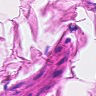
Metastatic tissue present: no